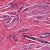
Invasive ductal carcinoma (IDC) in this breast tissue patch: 0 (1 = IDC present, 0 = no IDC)